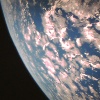
Label: cloud